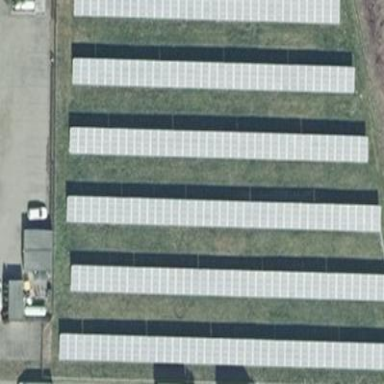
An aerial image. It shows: Solar photovoltaic panel generator.